Question: I have this code
'''
<?php for($i=1;$i<=5;$i++){ ?>
<select name="bonus<?php echo $i;?>" style="margin-top:30px;">
<?php foreach($bonusable as $bns) {?>
<option value="<?php echo $bns['type'];?>"><?php echo $bns['name'];?></option>
<?php } ?>
</select>
<?php }?>
'''
This code display the five select and these have same options with the same value , and i need to delete the option if is selected in another select tag.. I have an image that shows what this code displays

please help me, and sorry for my English!
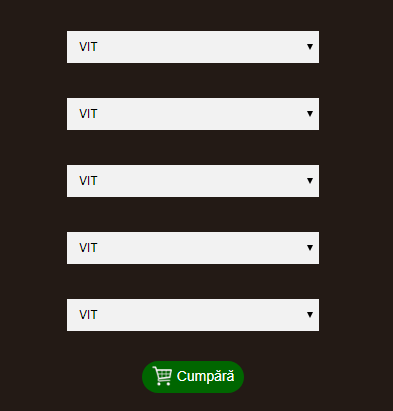
Answer: Try this below code
'''
<script src="http://code.jquery.com/jquery-1.11.0.min.js"></script>
<div>
<?php for($i=1;$i<=5;$i++){ ?>
<select id="bonus<?php echo $i;?>" name="bonus<?php echo $i;?>" onchange="Process_form('<?php echo $i;?>',this.value)" style="margin-top:30px;" >
<option value="1">1</option>
<option value="2">2</option>
</select>
<?php }?>
</div>
<script>
function Process_form(Id,Value)
{
<?php for($i=1;$i<=5;$i++){ ?>
var i='<?php echo $i; ?>';
if(i!=Id)
{
$("#bonus"+i+" option[value="+Value+"]").attr('disabled','disabled');
}
<?php } ?>
}
</script>
'''